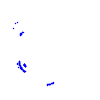
Particle: kaon